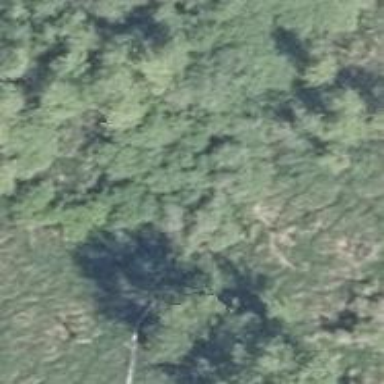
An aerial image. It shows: Broadleaved tree with lush foliage.